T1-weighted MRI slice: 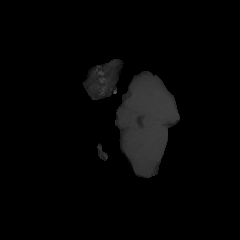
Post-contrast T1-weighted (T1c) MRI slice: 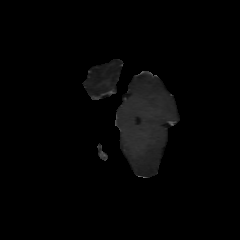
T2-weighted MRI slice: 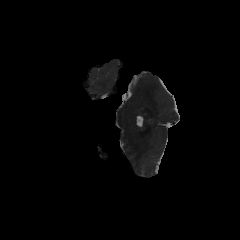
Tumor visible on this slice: no